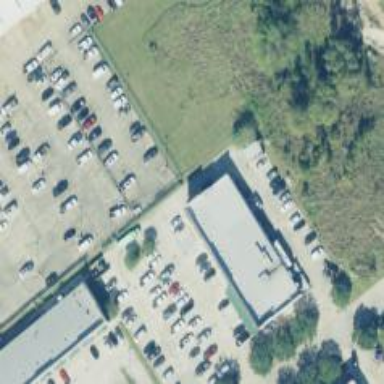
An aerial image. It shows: Car rental facility.